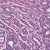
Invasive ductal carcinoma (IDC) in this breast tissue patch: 1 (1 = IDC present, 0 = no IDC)